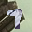
Label: 7